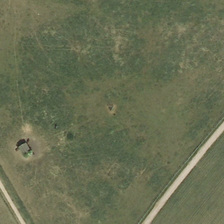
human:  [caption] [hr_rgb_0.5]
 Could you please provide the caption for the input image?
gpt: the turf is huge and empty, with a small building located at the corner .

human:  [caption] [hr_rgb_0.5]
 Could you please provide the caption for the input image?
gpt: the turf is huge and empty, with a small building located at the corner .

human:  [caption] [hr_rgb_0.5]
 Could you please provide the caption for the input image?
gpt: a small road is next to a large piece of green meadow .

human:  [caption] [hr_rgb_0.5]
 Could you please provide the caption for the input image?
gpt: a small road is next to a large piece of green meadow .

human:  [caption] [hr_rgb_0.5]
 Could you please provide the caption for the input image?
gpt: a small road is next to a large piece of green meadow .